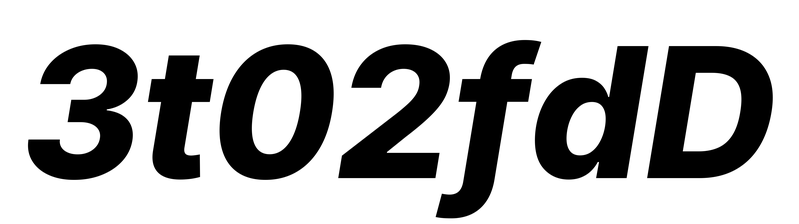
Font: Inter-Italic_ExtraBold_Italic